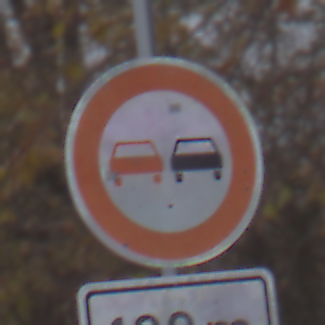
Verkehrszeichen: Ueberholverbot
Zusatzzeichen unten: Entfernungsangaben1
Umgebung: Outdoor, Nature
Tageszeit: MorningAfternoon
Wetter: Overcast
Licht: Natural
Jahreszeit: NotSpecified
Kontrast: LowContrast